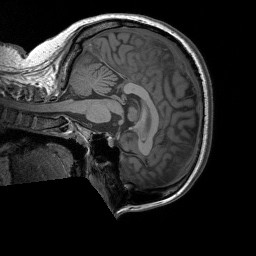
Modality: T1w
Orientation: sagittal
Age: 30
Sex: female
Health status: healthy
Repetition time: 1.9 s
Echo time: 0.00252 s